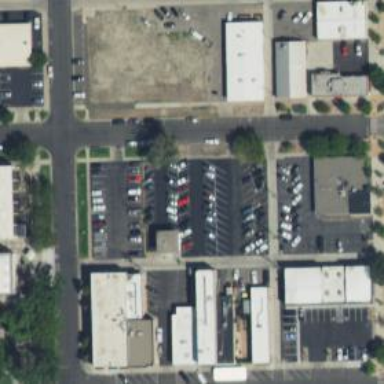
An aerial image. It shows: Parking space is available.